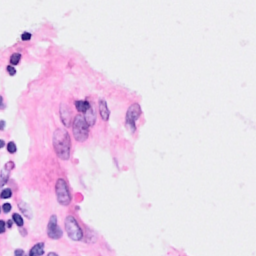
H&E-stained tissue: Breast